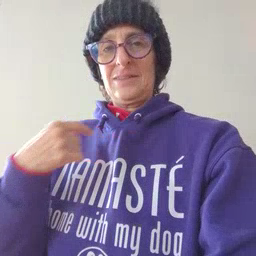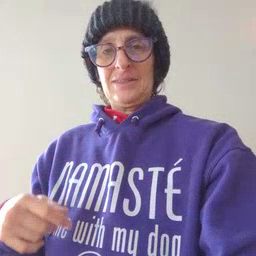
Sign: face